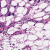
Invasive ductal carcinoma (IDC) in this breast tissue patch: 0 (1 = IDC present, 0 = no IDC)